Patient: sex M, age 71
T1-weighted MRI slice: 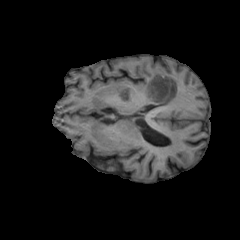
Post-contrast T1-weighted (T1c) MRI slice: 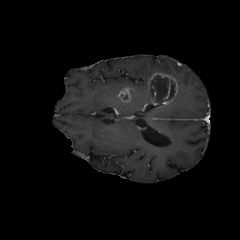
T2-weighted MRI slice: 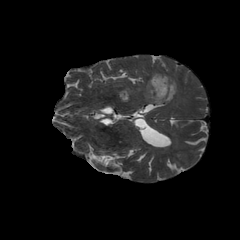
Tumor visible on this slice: yes
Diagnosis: Glioblastoma, IDH-wildtype
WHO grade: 4